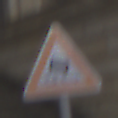
Verkehrszeichen: SchleuderOderRutschgefahr
Umgebung: Outdoor, Urban
Tageszeit: Midday
Wetter: Overcast
Licht: Natural
Jahreszeit: NotSpecified
Kontrast: LowContrast